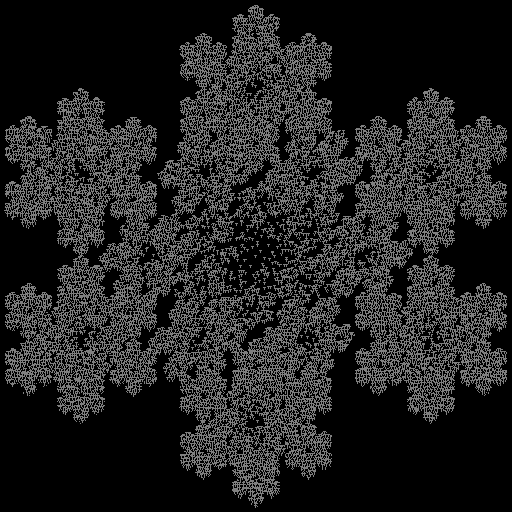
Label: koch_snowflake